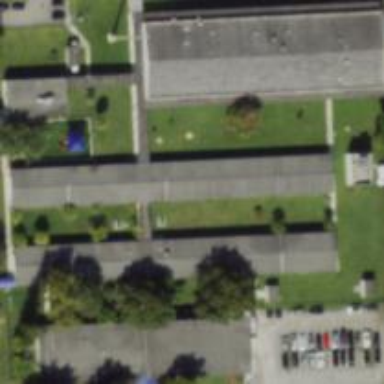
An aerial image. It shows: Elementary school building.